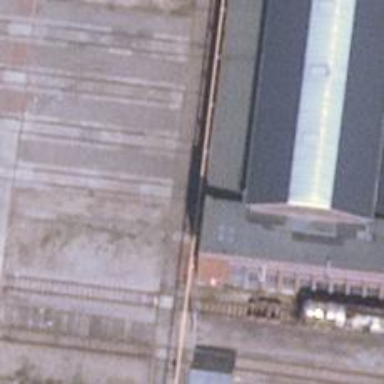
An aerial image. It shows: Signal on the railway track.